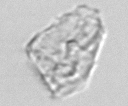
Label: detritus_transparent